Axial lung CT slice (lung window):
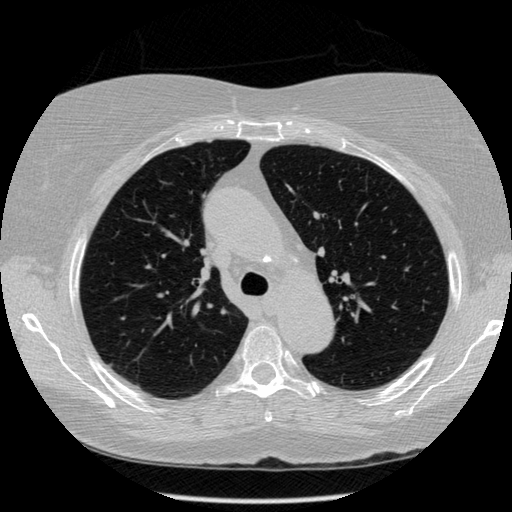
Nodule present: no